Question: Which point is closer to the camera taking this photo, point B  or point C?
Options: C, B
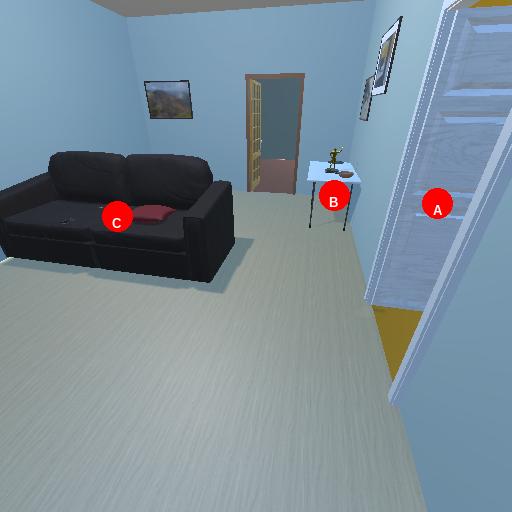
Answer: C